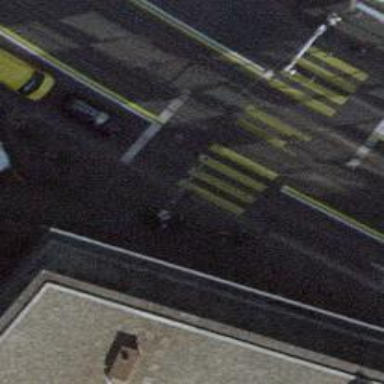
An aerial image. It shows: Crossing with traffic signals.